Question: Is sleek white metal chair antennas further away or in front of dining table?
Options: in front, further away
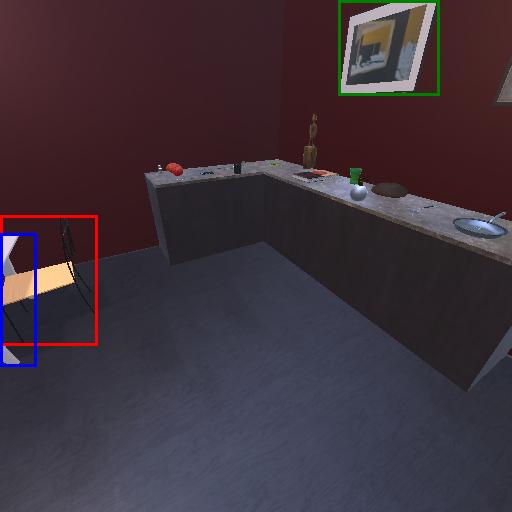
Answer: in front